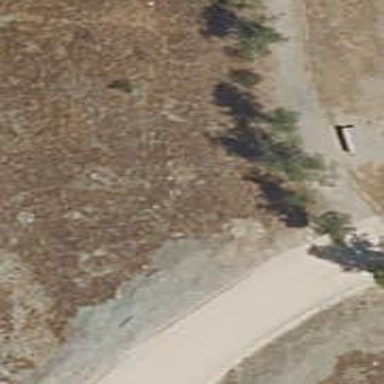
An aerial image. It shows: Concrete bench.